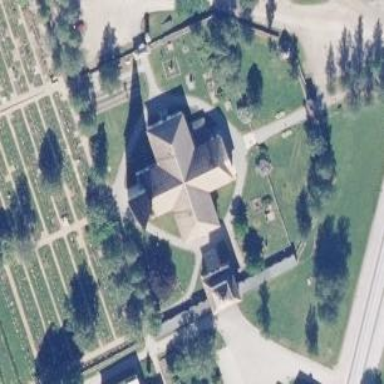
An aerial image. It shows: Beautiful church building.